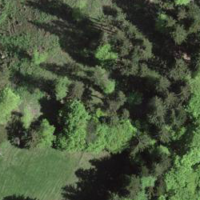
EUNIS habitat code: 43
Species observed at this site:
Chelidonium majus